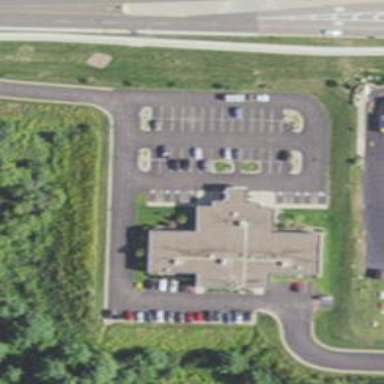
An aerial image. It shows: Healthcare clinic.